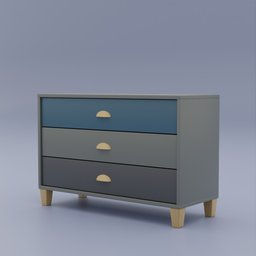
Label: furniture